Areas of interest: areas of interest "Wuhan Jiufeng Forest Zoo"
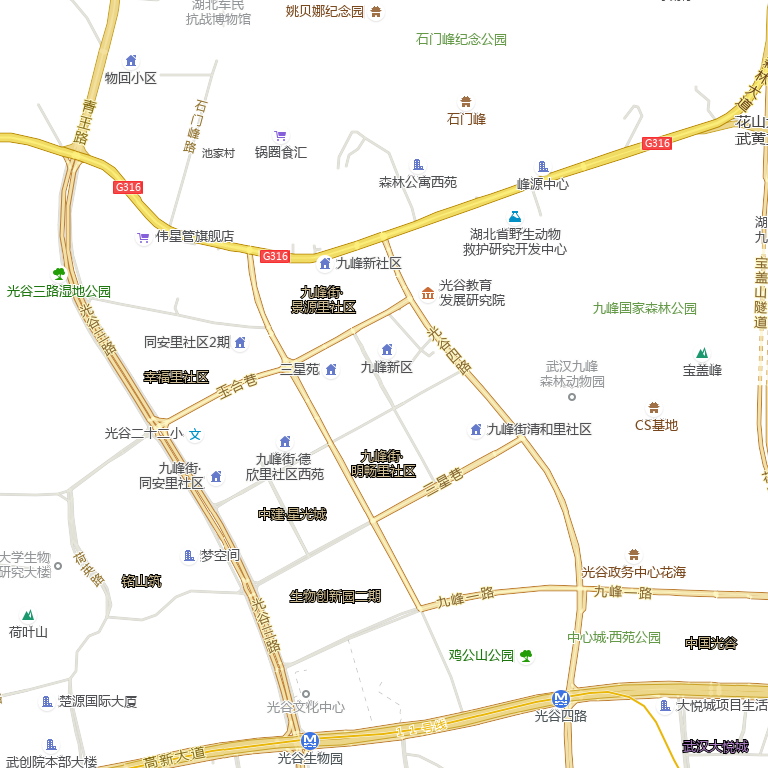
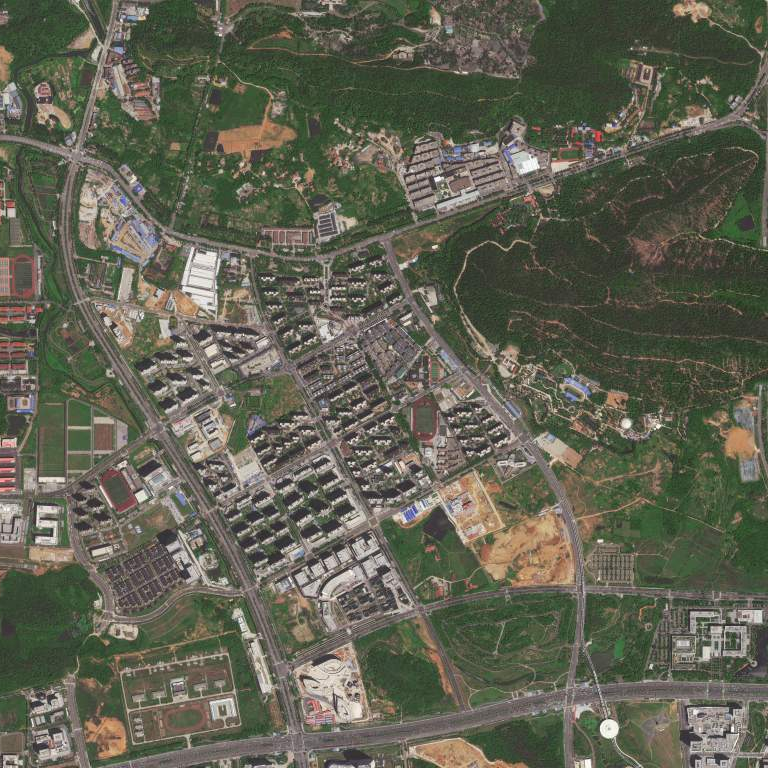